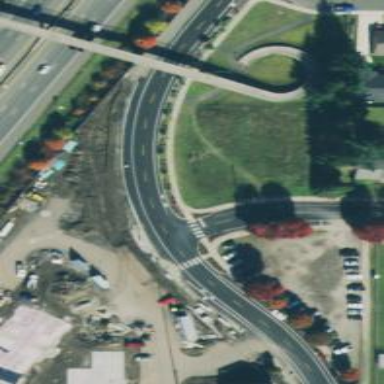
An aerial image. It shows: Marked crossing on footway.